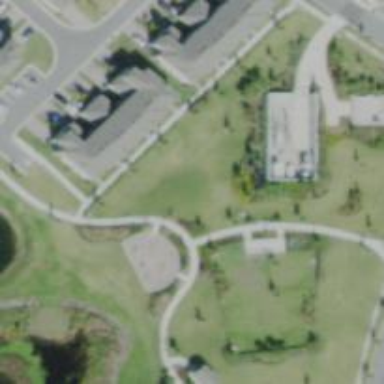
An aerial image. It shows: Footway leading to community center or club house.